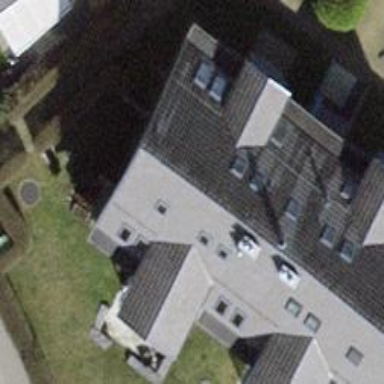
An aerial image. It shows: Building with tiled roof.